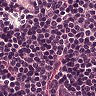
Metastatic tissue present: no